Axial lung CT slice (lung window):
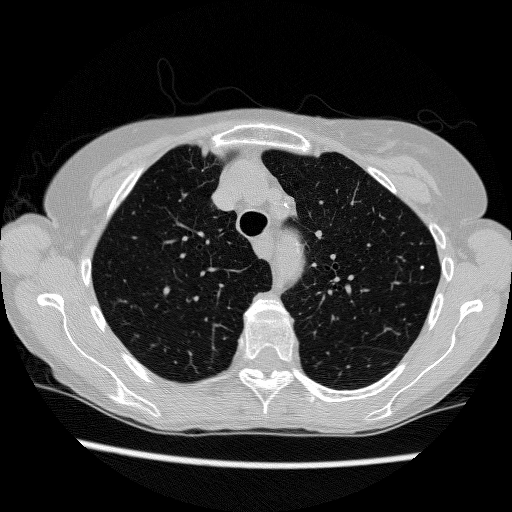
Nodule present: no